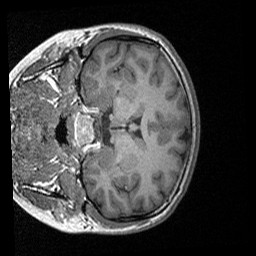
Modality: T1w
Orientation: coronal
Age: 19
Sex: male
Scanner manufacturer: siemens
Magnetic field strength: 3 T
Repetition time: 1.64 s
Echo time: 0.00234 s